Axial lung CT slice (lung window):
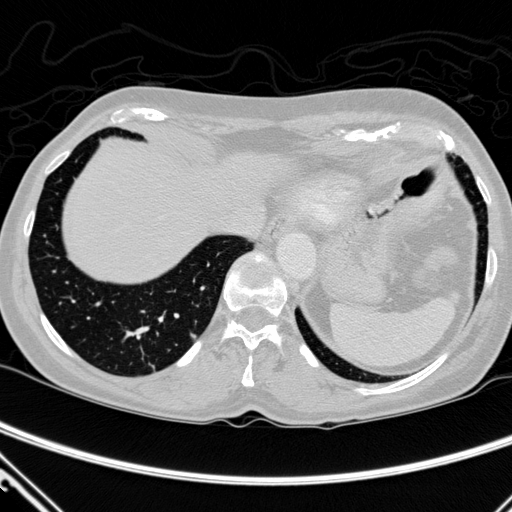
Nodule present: no